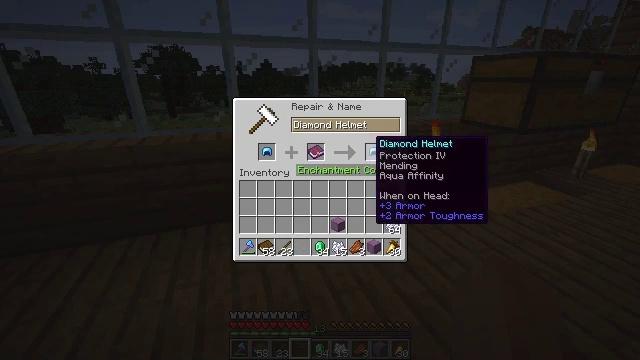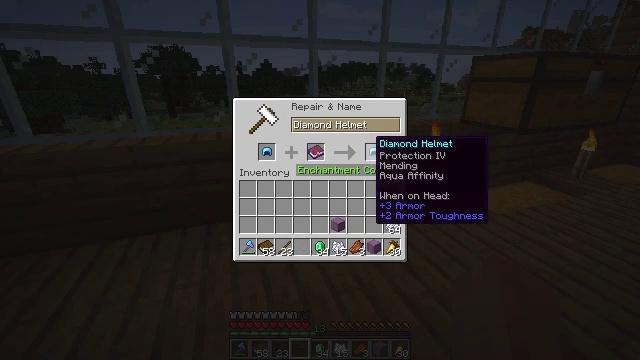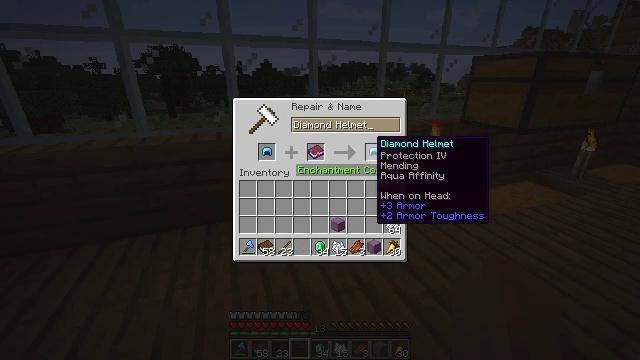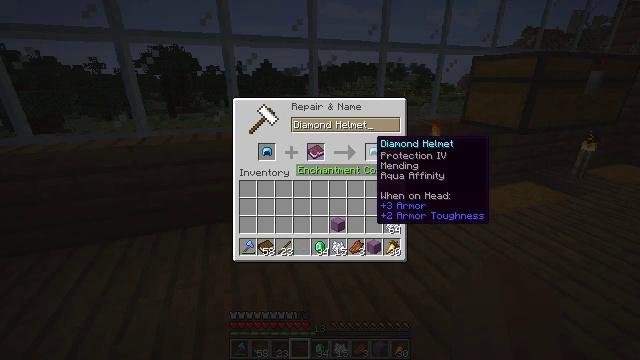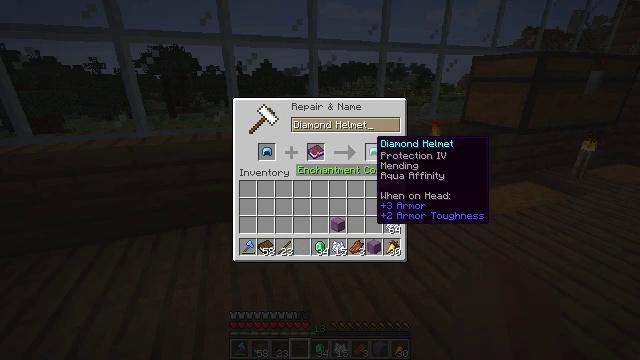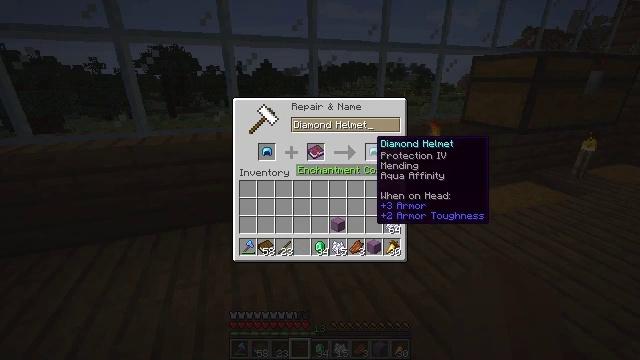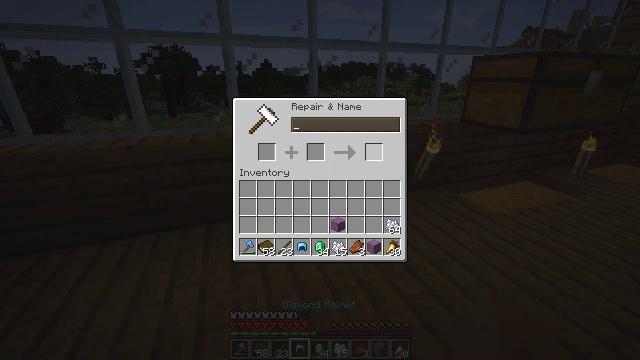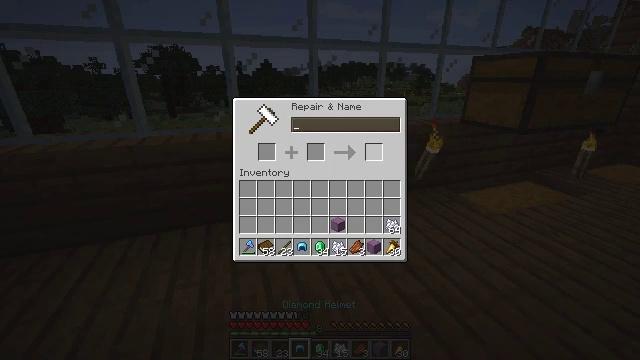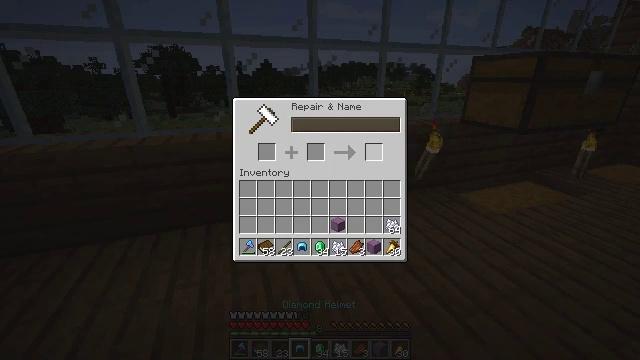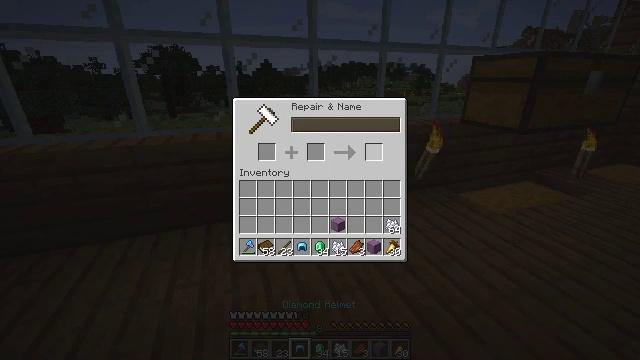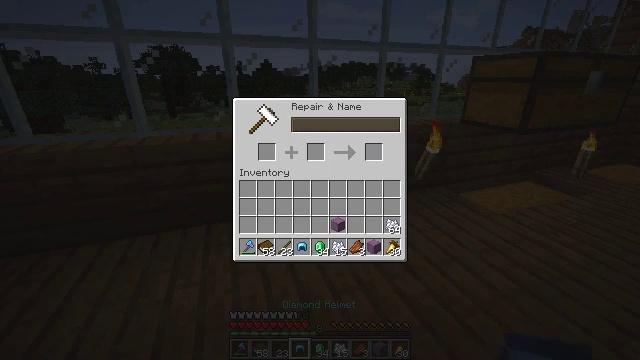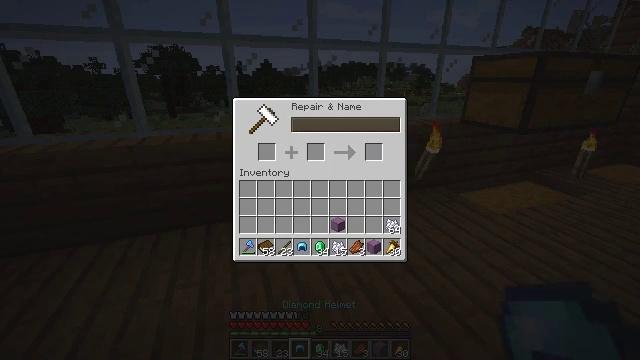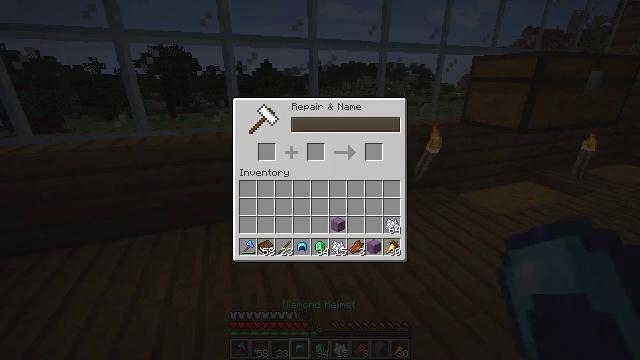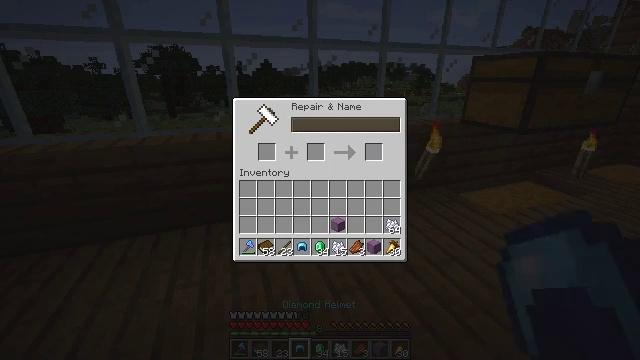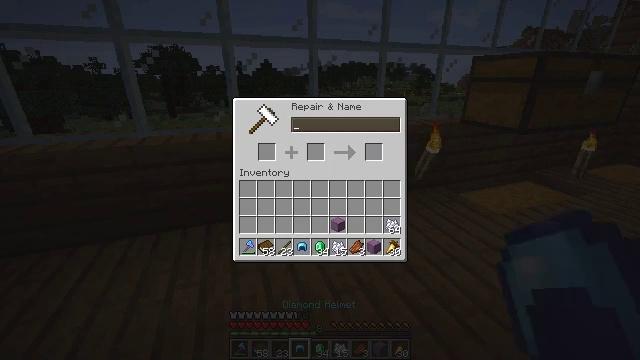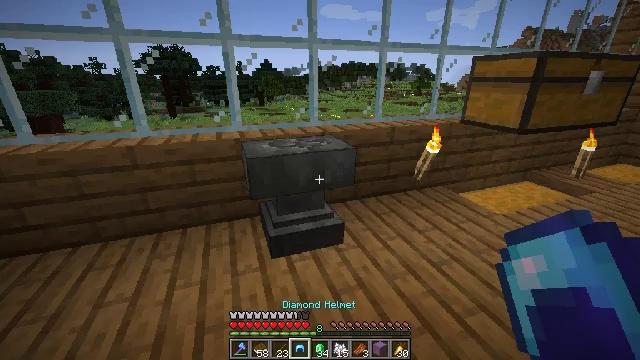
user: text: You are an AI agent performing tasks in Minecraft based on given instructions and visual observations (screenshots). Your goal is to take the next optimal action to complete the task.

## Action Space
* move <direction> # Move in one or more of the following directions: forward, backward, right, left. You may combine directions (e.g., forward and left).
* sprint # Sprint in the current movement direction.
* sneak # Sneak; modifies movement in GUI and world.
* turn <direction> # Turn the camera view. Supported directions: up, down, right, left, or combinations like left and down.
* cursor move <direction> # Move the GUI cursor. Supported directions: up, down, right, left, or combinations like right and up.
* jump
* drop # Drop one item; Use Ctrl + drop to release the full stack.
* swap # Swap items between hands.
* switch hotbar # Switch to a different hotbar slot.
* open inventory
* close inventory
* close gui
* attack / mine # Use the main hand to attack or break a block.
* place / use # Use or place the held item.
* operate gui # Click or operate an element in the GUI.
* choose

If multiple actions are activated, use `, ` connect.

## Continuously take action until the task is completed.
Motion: motion action
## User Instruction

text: Convert a book to an enchanted book using the enchanting table.
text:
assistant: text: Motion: sneak
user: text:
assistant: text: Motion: sneak
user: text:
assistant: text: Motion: sneak
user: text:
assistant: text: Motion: sneak
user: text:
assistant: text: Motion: sneak
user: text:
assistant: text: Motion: sneak, operate gui
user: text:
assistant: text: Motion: sneak, operate gui
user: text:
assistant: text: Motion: sneak, operate gui
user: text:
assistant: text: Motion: sneak
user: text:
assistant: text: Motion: sneak, cursor move right
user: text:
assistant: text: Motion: sneak
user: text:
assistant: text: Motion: sneak
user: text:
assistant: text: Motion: no_op
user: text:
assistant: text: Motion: no_op
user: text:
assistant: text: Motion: close inventory
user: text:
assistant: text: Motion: close inventory
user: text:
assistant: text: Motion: no_op
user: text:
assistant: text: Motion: no_op
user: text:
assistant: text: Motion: open inventory
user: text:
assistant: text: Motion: open inventory
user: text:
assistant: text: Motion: cursor move right, open inventory
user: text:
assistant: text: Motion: cursor move right
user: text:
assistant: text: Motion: cursor move right
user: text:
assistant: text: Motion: cursor move right
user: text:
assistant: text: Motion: close inventory
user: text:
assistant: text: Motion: close inventory
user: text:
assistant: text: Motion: turn right, close inventory
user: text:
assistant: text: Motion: turn right and up
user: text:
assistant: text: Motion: turn right and up, use / place
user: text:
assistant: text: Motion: turn right, use / place